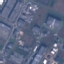
Land use / land cover class: Industrial